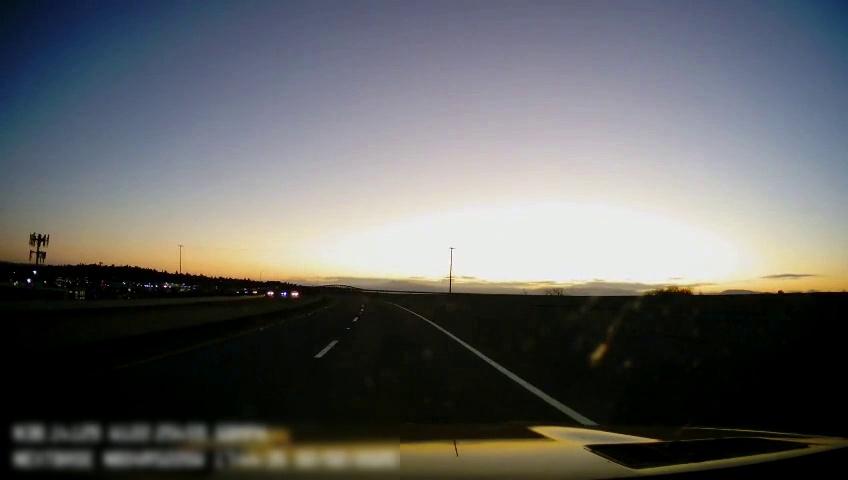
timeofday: Dusk/Dawn/Twilight
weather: Sunny
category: Drivable Space
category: Lanes | Current Lane
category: Lanes | Current Lane
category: Lanes | Current Lane